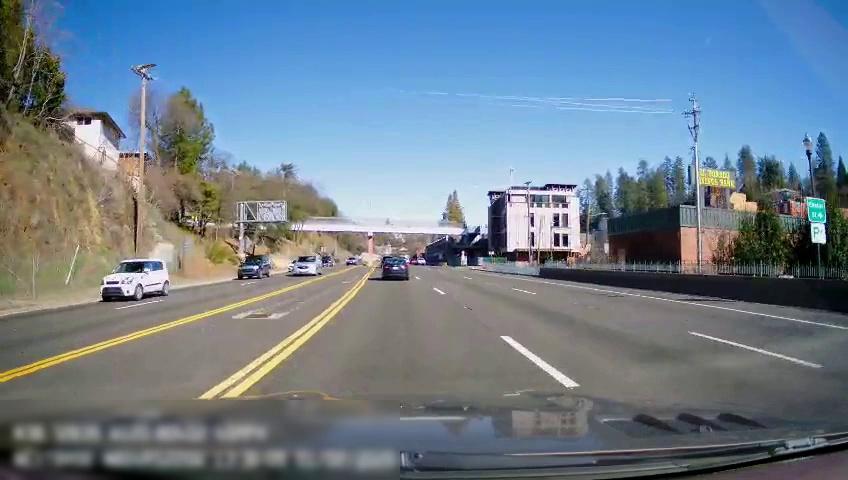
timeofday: Day
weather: Sunny
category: Drivable Space
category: Drivable Space
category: Vehicles | Car
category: Vehicles | Truck
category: Vehicles | Car
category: Vehicles | SUV
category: Vehicles | SUV
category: Vehicles | Truck
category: Vehicles | SUV
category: Lanes | Current Lane
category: Lanes | Current Lane
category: Lanes | Alternate Lane
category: Lanes | Alternate Lane
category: Lanes | Opposite Lane
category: Lanes | Opposite Lane
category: Traffic | Signs
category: Traffic | Signs